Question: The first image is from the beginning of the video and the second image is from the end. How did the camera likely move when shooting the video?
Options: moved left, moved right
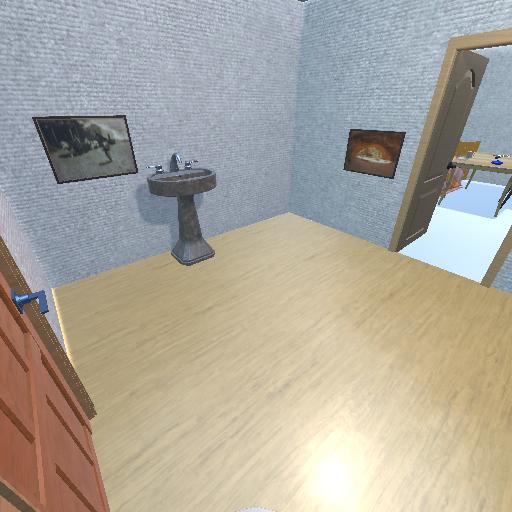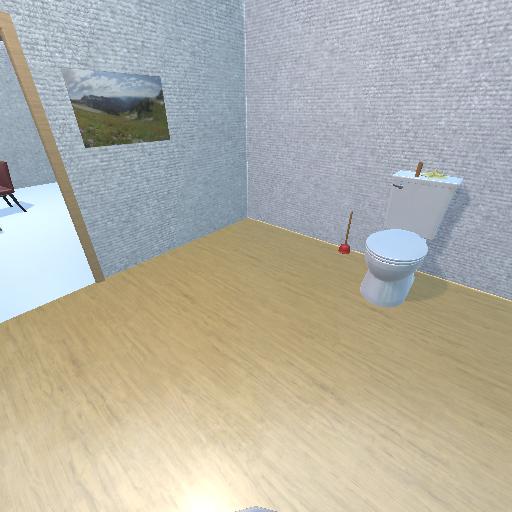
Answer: moved left